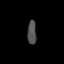
Tissue: skin
Cell type: Fibroblasts
Senescence score: 0.7766
Nuclear area (px): 208
Mean DAPI intensity: 78.716